Question: I the image to make my question more clear

The Arrows appear when I click in a cell to edit it
(I use firefox)
'''
<table contenteditable=""><tr><td>test</td><td>-</td><td>test</td></tr><tr><td>test</td><td>-</td><td>test</td></tr><tr><td>test</td><td>-</td><td>test</td></tr><tr><td>test</td><td>-</td><td>test</td></tr></table>
'''
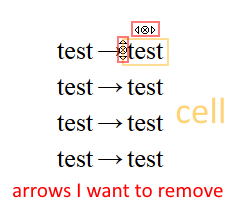
Answer: '''
<table>
<tr>
<td contenteditable="true">test</td>
<td>-</td>
<td contenteditable="true">test</td>
</tr>
<tr>
<td contenteditable="true">test</td>
<td>-</td>
<td contenteditable="true">test</td>
</tr>
<tr>
<td contenteditable="true">test</td>
<td>-</td>
<td contenteditable="true">test</td>
</tr>
<tr>
<td contenteditable="true">test</td>
<td>-</td>
<td contenteditable="true">test</td>
</tr>
</table>
'''